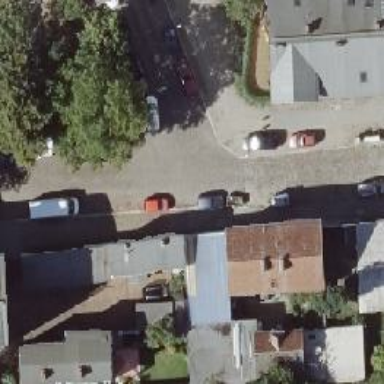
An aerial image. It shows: Residential road with sidewalks on both sides.